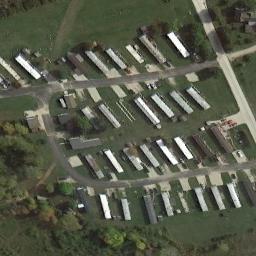
Label: residential